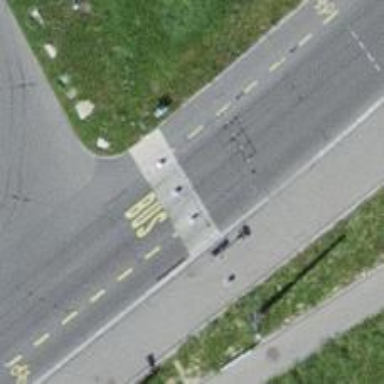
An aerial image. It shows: Rising bollard is in place as barrier.